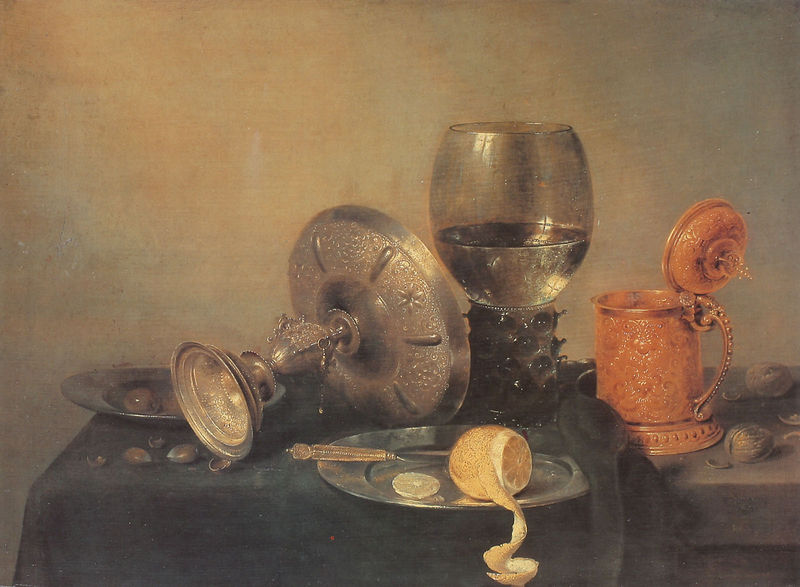
Titel: Stilleben mit Römer, Nüssen und Zitrone
Künstler: Willem Claesz. Heda
Institution: Amsterdam, Rijksmuseum
Schlagwörter: schatten, wasser, gelb, glas, hintergrund, licht, orange, tisch, rot, tuch, beige, fest, messer, schale, silber, tablett, teller, tischdecke, gold, kelch, decke, alltag, krug, stilleben, stillleben, wein, leuchter, becher, bierkrug, deckel, zinn, zinnkrug, weinglas, kerne, geschirr, verziert, pokal, zitrone, gefallen, nuss, nüsse, walnuss, humpen, zitronenschale, gral, geschält, kern, haselnüsse, limone, verzeirt, heiliger gral, meser, n, krug#, ankelch